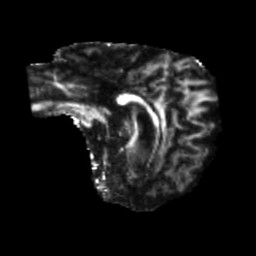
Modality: FA
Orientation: sagittal
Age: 62
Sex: female
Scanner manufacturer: siemens
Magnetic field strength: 3 T
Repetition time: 5.25 s
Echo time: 0.08 s